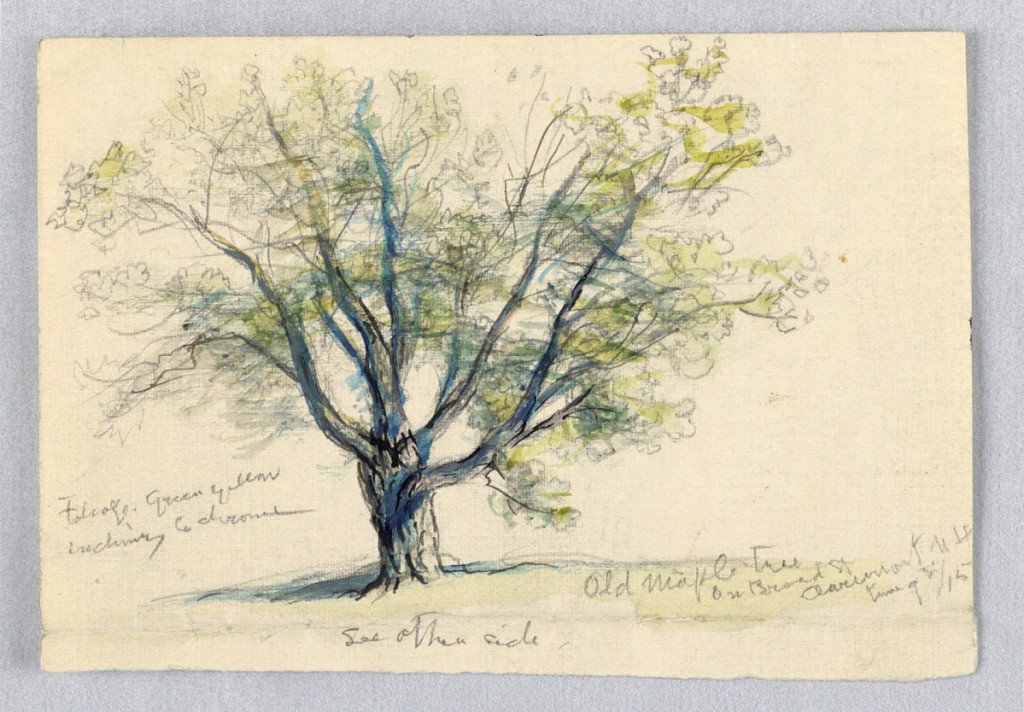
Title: Sketch, Maple Tree
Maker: Samuel Colman, American, 1832–1920
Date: June 9, 1915
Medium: Graphite, brush and watercolor on paper
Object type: Drawing
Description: On recto and verso: a tree; captions: "Old maple tree on Broad St / Clarement N. H." and the date respectively in ink over graphite. "See other side" is written in graphite on either side. On verso, inscribed beside in graphite: "Sol…(?) Green yellow / inclining to chrome".